Question:
This is an Office 2010 list view, with their items styled... both hovered and pressed/selected.
How can I use the items style in WPF list view items?
I use the <URL> for my UI, and there are the right colors for this.
I just don't have any clue how to apply them to 'ListViewItem's.
Please, how do I make the style?
: I know how to style elements... It's just that I don't know how to apply this style, as it is a little more complex. For example, there are .
I tried putting styles in each border in the template, but I cannot find (through the individual styles) whether the item is selected.
I also tried putting 'TargetName's in the items' style, but an error said I cannot.
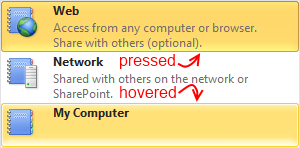
Answer: So I set the 'Template' property in a 'Setter' in the 'Style', and I tried binding to non-'ListViewItem' properties inside it, and it worked!
'''
<Setter Property="Template">
<Setter.Value>
<ControlTemplate TargetType="ListViewItem">
<Border Background="{DynamicResource TransparentBrush}" BorderBrush="{DynamicResource TransparentBrush}" BorderThickness="1" CornerRadius="2" Height="Auto" HorizontalAlignment="Stretch" Name="border" VerticalAlignment="Stretch">
<Border Background="{DynamicResource TransparentBrush}" BorderBrush="{DynamicResource TransparentBrush}" BorderThickness="1" CornerRadius="2" Height="Auto" Name="border1">
<TextBlock Text="{Binding Path=FileName}" TextAlignment="Center" TextTrimming="CharacterEllipsis" Width="Auto" />
</Border>
</Border>
<ControlTemplate.Triggers>
<Trigger Property="IsSelected" Value="True">
<Setter Property="Border.BorderBrush" TargetName="border" Value="{DynamicResource ButtonPressedOuterBorderBrush}" />
<Setter Property="Border.Background" TargetName="border" Value="{DynamicResource ButtonPressedOuterBackgroundBrush}" />
<Setter Property="Border.Background" TargetName="border1" Value="{DynamicResource ButtonPressedInnerBackgroundBrush}" />
<Setter Property="Border.BorderBrush" TargetName="border1" Value="{DynamicResource ButtonPressedInnerBorderBrush}" />
</Trigger>
<MultiTrigger>
<MultiTrigger.Conditions>
<Condition Property="UIElement.IsMouseOver" Value="True" />
<Condition Property="IsSelected" Value="False" />
<Condition Property="UIElement.IsEnabled" Value="True" />
</MultiTrigger.Conditions>
<Setter Property="Border.BorderBrush" TargetName="border1" Value="{DynamicResource ButtonHoverInnerBorderBrush}" />
<Setter Property="Border.Background" TargetName="border1" Value="{DynamicResource ButtonHoverInnerBackgroundBrush}" />
<Setter Property="Border.Background" TargetName="border" Value="{DynamicResource ButtonHoverOuterBackgroundBrush}" />
<Setter Property="Border.BorderBrush" TargetName="border" Value="{DynamicResource ButtonHoverOuterBorderBrush}" />
</MultiTrigger>
<MultiTrigger>
<MultiTrigger.Conditions>
<Condition Property="UIElement.IsKeyboardFocusWithin" Value="True" />
<Condition Property="IsSelected" Value="False" />
</MultiTrigger.Conditions>
<Setter Property="Border.BorderBrush" TargetName="border1" Value="{DynamicResource ButtonHoverInnerBorderBrush}" />
<Setter Property="Border.Background" TargetName="border1" Value="{DynamicResource ButtonHoverInnerBackgroundBrush}" />
<Setter Property="Border.Background" TargetName="border" Value="{DynamicResource ButtonHoverOuterBackgroundBrush}" />
<Setter Property="Border.BorderBrush" TargetName="border" Value="{DynamicResource ButtonHoverOuterBorderBrush}" />
</MultiTrigger>
</ControlTemplate.Triggers>
</ControlTemplate>
</Setter.Value>
</Setter>
'''
Here, the property 'FileName' is (obviously) not part of ListViewItem, it's part of my class that I put into the 'ListView'. It's on line 6.
For those who want the theme, it's there, in the 'ControlTemplate.Triggers'!
You need <URL> I used. I took them from the style of a 'Fluent.Button'.
Just replace the TextBlock with your data template and you'll be alright! :)